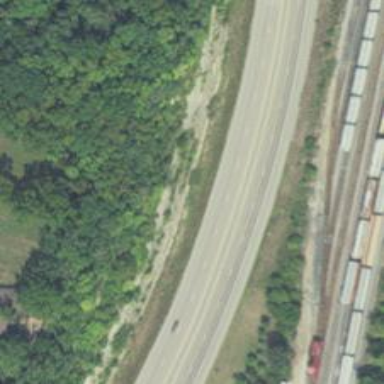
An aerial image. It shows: Trunk highway.